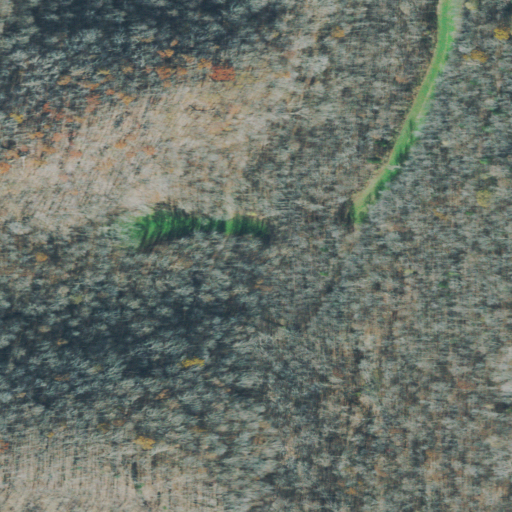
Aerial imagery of valley in Tennessee named Lewis Hollow containing only deciduous forest